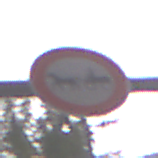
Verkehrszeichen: VerbotGespannfuhrwerke
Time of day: MorningAfternoon
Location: Outdoor (Urban)
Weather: Overcast
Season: NotSpecified
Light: Natural